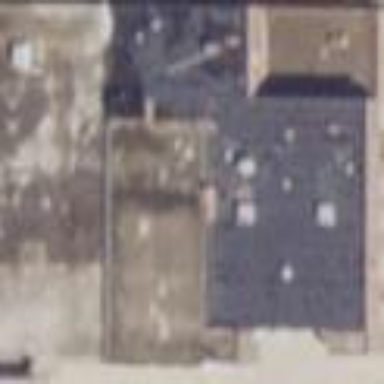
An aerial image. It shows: Office building.